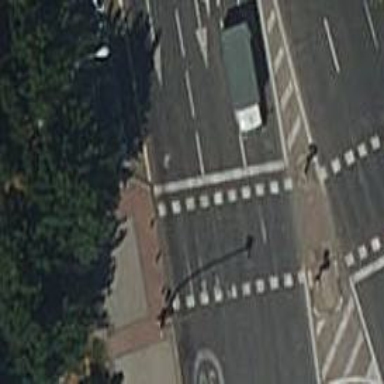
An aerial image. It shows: Road with traffic signals and zebra crossing with traffic signals.